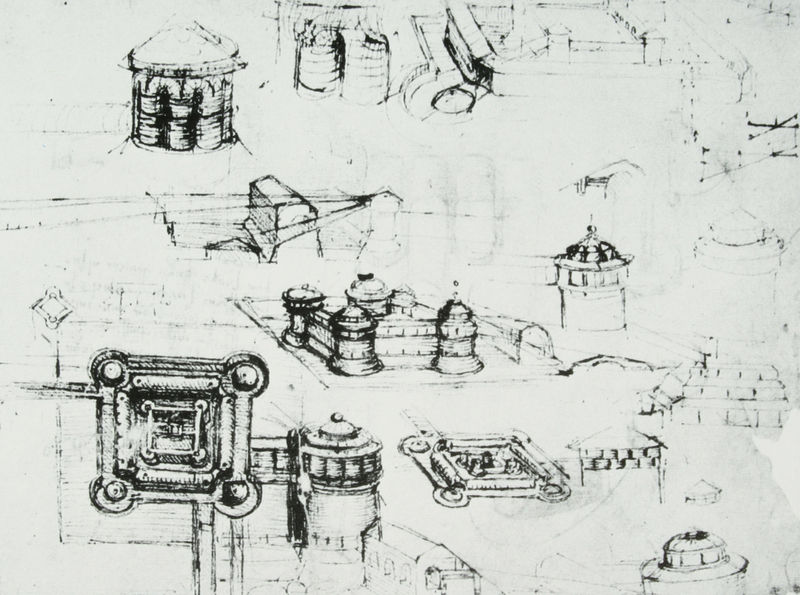
Titel: Studien für Festungen
Künstler: Leonardo da Vinci
Standort: Mailand
Institution: Biblioteca Ambrosiana
Schlagwörter: dunkel, weiß, grau, hell, schwarz, skizze, zeichnung, anlage, dach, gebäude, haus, schloss, architektur, spitze, stein, steine, rund, turm, garten, papier, ansicht, fassade, perspektive, studie, fahne, mauer, ziegel, grafik, graphik, linien, hof, rundbogen, wehr, detail, seitenansicht, zinnen, befestigung, oben, tusche, burg, eckig, kuppeln, türme, palast, kohle, draufsicht, festung, schwarzweiß, bleistift, entwurf, studien, ecken, veste, sicht, fluchtpunkt, konstruktion, graben, stadtmauer, plan, viereckig, basis, dürer, entwürfe, vorlage, skizzen, fort, quadrat, viereck, bau, details, quadratisch, backsteine, grundriss, konstruktionszeichnung, aufriss, zeichnungen, architekturzeichnung, bauplan, wall, zeltdach, rundtürme, rundbau, blaupause, ecktürme, ansichten, rundturm, ausschnitte, verteidigung, festun, wehranlage, wehrturm, zugänge, wehrtürme, monopterus, festungsanlage, fluchtlinie, ungeordnet, festungsbau, fentungen, dach#steine, verdeidigung